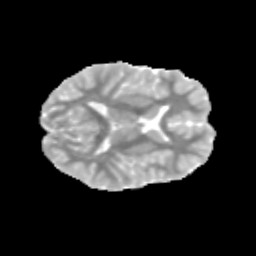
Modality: MD
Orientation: axial
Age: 13
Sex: male
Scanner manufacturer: siemens
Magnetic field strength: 3 T
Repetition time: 3.8 s
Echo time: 0.07 s